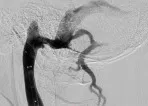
Intraoperative and post-treatment follow-up DSAs of the patient. (C, D) Intraoperative DSA demonstrated the presence of the spring coils within the high jugular bulb, on Jan. 04, 2021.
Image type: radiology (ct)